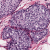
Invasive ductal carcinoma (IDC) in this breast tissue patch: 0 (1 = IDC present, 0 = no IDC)